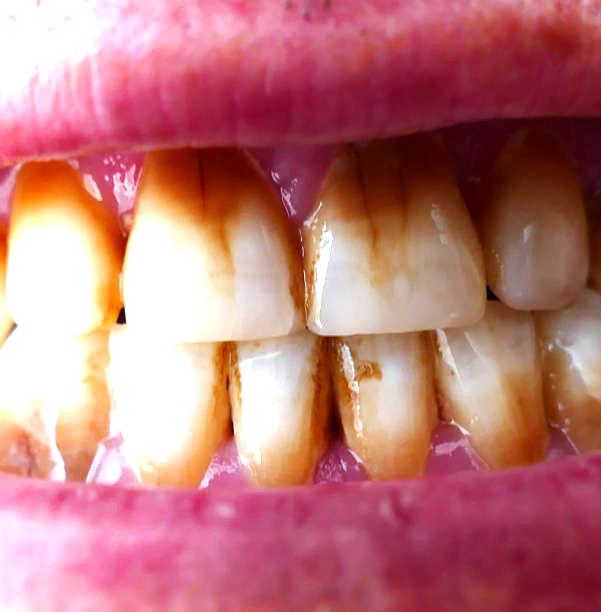
Condition: Calculus